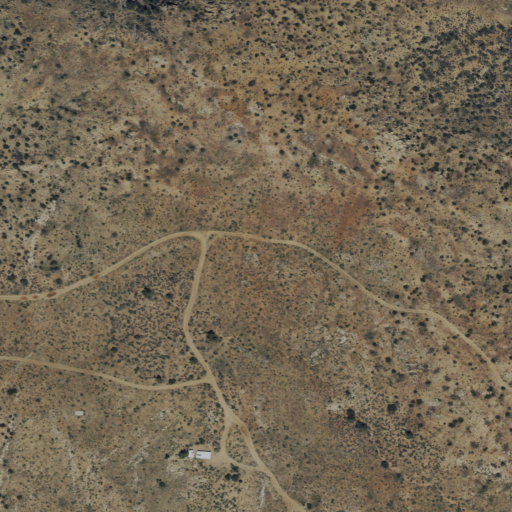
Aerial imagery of gap in California named Devils Gate Pass containing shrub, open development, and evergreen forest